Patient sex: F
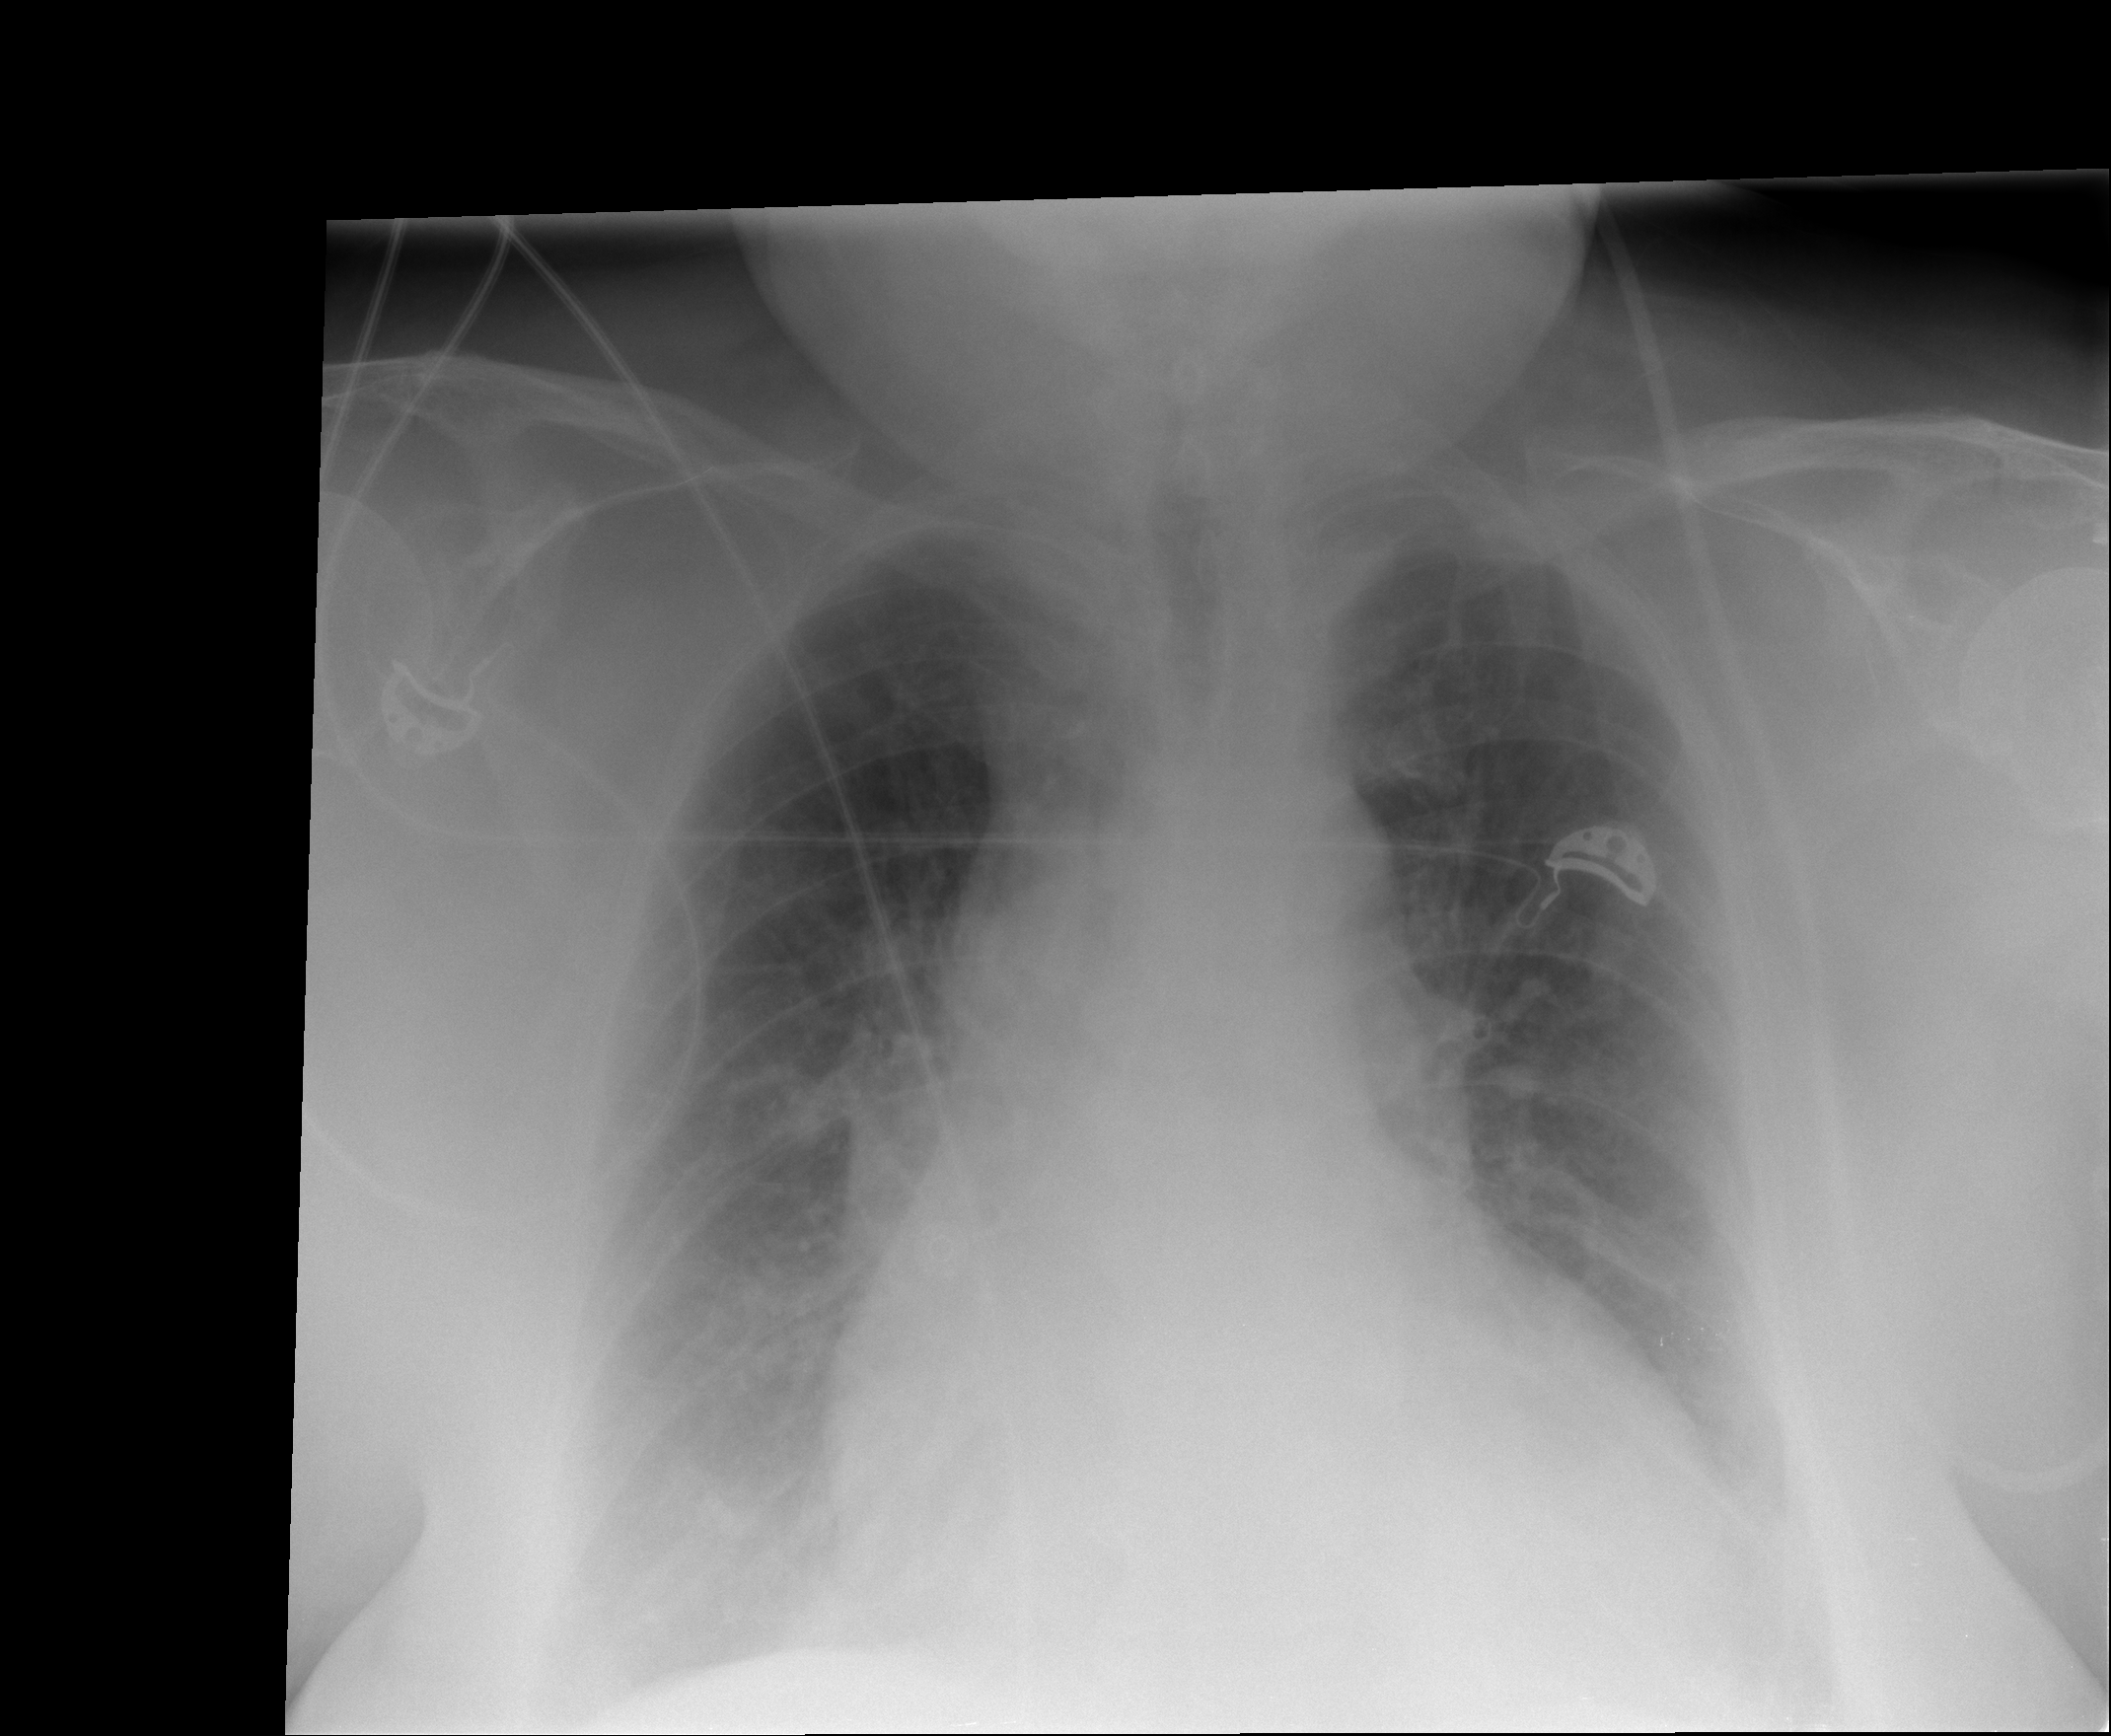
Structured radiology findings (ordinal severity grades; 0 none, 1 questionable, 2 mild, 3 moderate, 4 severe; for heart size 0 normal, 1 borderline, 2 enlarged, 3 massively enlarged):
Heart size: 2
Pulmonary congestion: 2
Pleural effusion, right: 2
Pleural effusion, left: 2
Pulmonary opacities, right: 0
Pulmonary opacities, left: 0
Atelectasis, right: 2
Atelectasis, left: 2